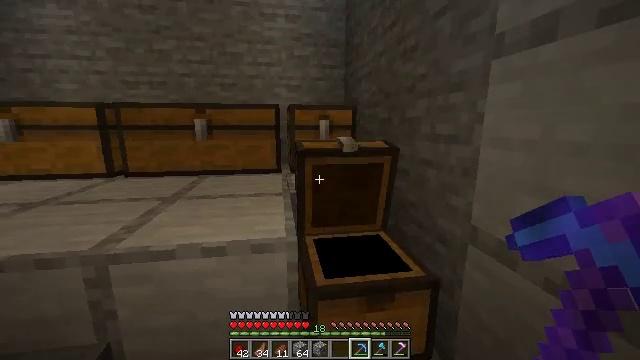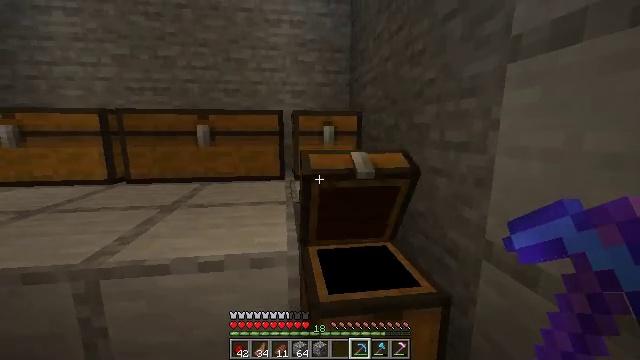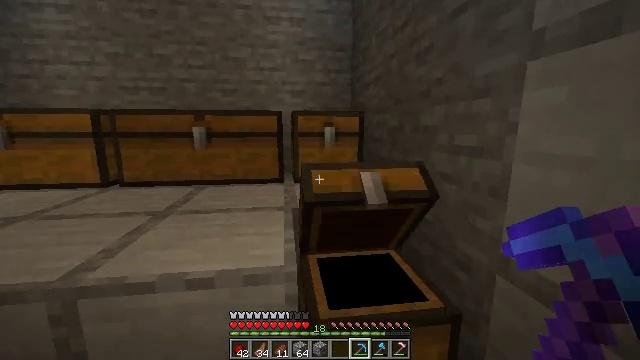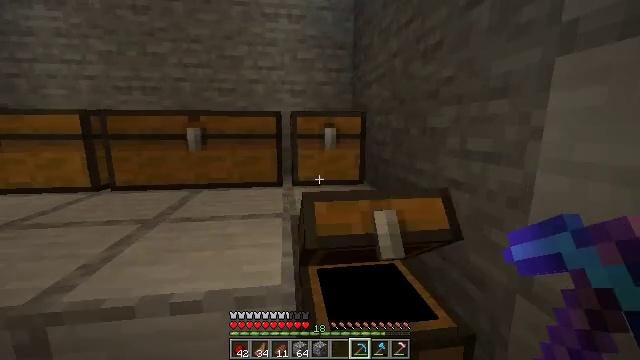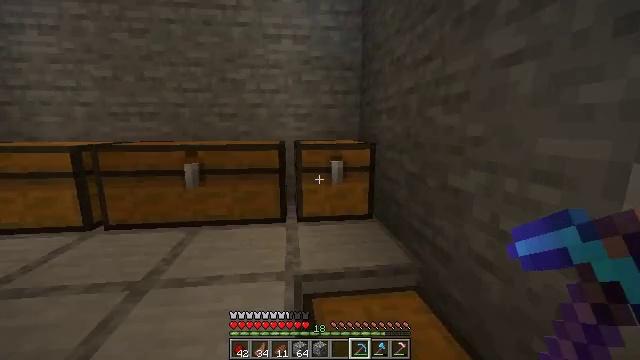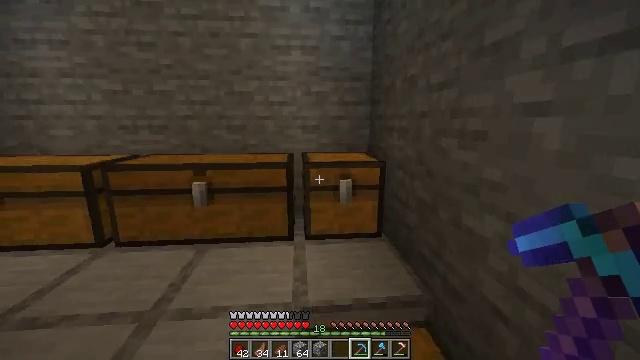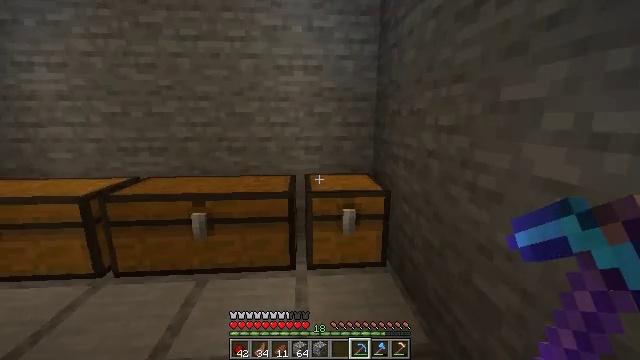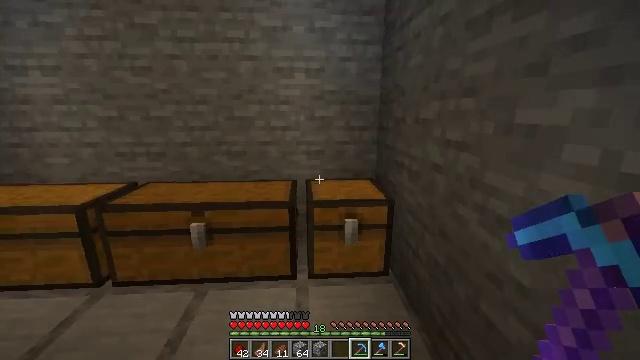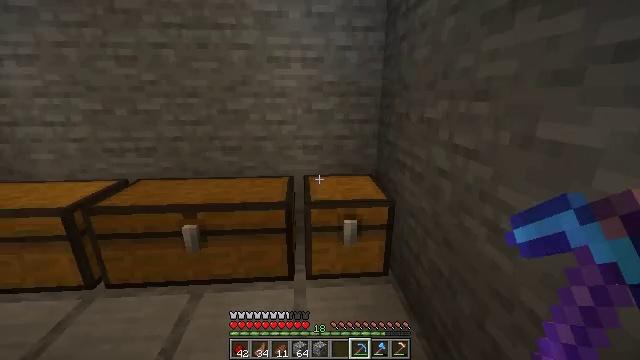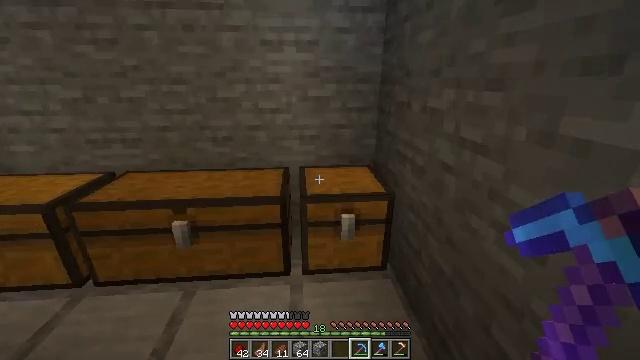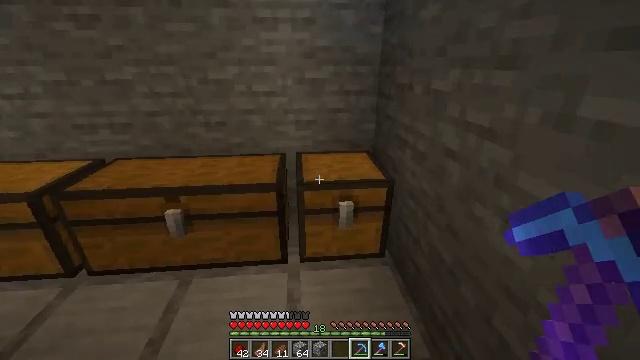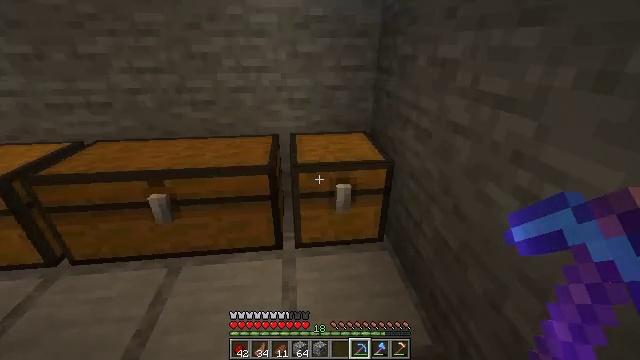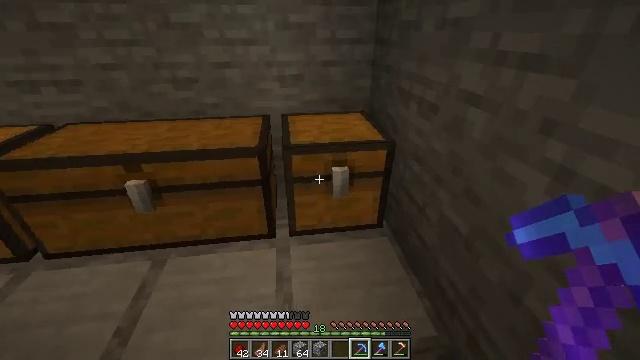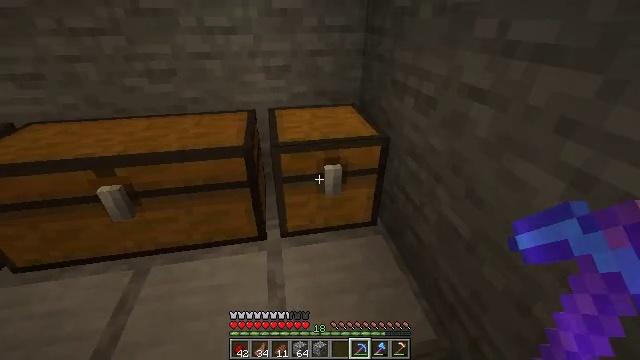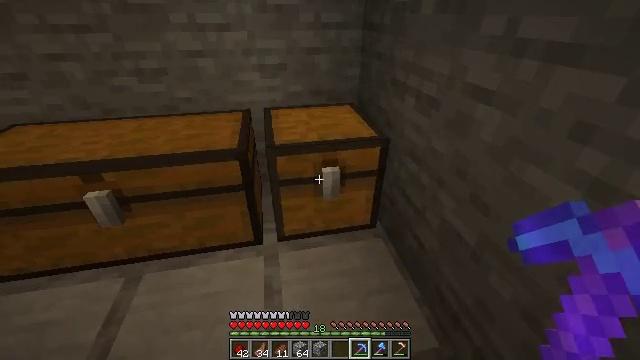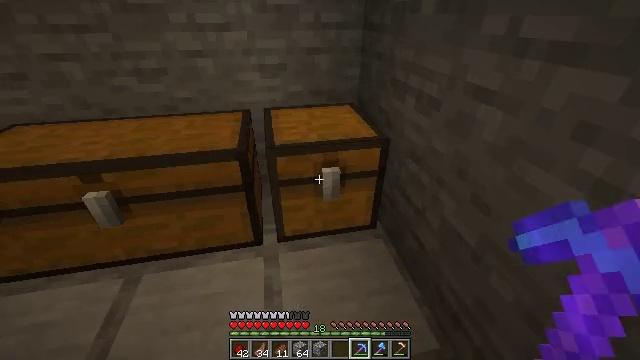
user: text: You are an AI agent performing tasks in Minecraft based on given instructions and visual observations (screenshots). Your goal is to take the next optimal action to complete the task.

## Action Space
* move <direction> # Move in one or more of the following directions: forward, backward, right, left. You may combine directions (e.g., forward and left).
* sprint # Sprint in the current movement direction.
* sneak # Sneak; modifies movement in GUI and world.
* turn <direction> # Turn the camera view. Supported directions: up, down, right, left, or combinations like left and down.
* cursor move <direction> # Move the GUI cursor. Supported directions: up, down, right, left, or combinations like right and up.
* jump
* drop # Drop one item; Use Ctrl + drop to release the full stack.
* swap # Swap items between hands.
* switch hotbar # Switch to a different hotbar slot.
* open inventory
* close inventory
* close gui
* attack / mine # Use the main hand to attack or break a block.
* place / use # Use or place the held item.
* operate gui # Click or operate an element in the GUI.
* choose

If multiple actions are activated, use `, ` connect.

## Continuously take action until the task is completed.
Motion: motion action
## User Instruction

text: Destroy the wheat to collect it.
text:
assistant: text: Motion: move forward, turn left and up
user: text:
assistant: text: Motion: move forward
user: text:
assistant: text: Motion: move forward
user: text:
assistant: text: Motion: move forward, turn left, jump
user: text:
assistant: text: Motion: move forward, turn left and down, jump
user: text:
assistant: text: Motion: move forward, jump
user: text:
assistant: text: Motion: move forward, turn down, jump
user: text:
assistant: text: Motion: move forward, turn down
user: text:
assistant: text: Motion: turn down
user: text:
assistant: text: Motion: turn down
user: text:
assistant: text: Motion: turn right and down
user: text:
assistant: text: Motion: turn right and down
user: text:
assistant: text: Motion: turn right and down
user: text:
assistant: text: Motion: no_op
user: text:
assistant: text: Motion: use / place
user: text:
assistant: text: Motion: use / place
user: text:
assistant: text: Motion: use / place
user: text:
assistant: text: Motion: use / place
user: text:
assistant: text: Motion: no_op
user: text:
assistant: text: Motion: no_op
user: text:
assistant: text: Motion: no_op
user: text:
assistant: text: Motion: no_op
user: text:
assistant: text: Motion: no_op
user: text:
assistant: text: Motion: no_op
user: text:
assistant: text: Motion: no_op
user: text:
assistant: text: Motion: no_op
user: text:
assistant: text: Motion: no_op
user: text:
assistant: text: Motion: no_op
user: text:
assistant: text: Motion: no_op
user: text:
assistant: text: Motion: no_op